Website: crate-barrel
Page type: customer-info-address
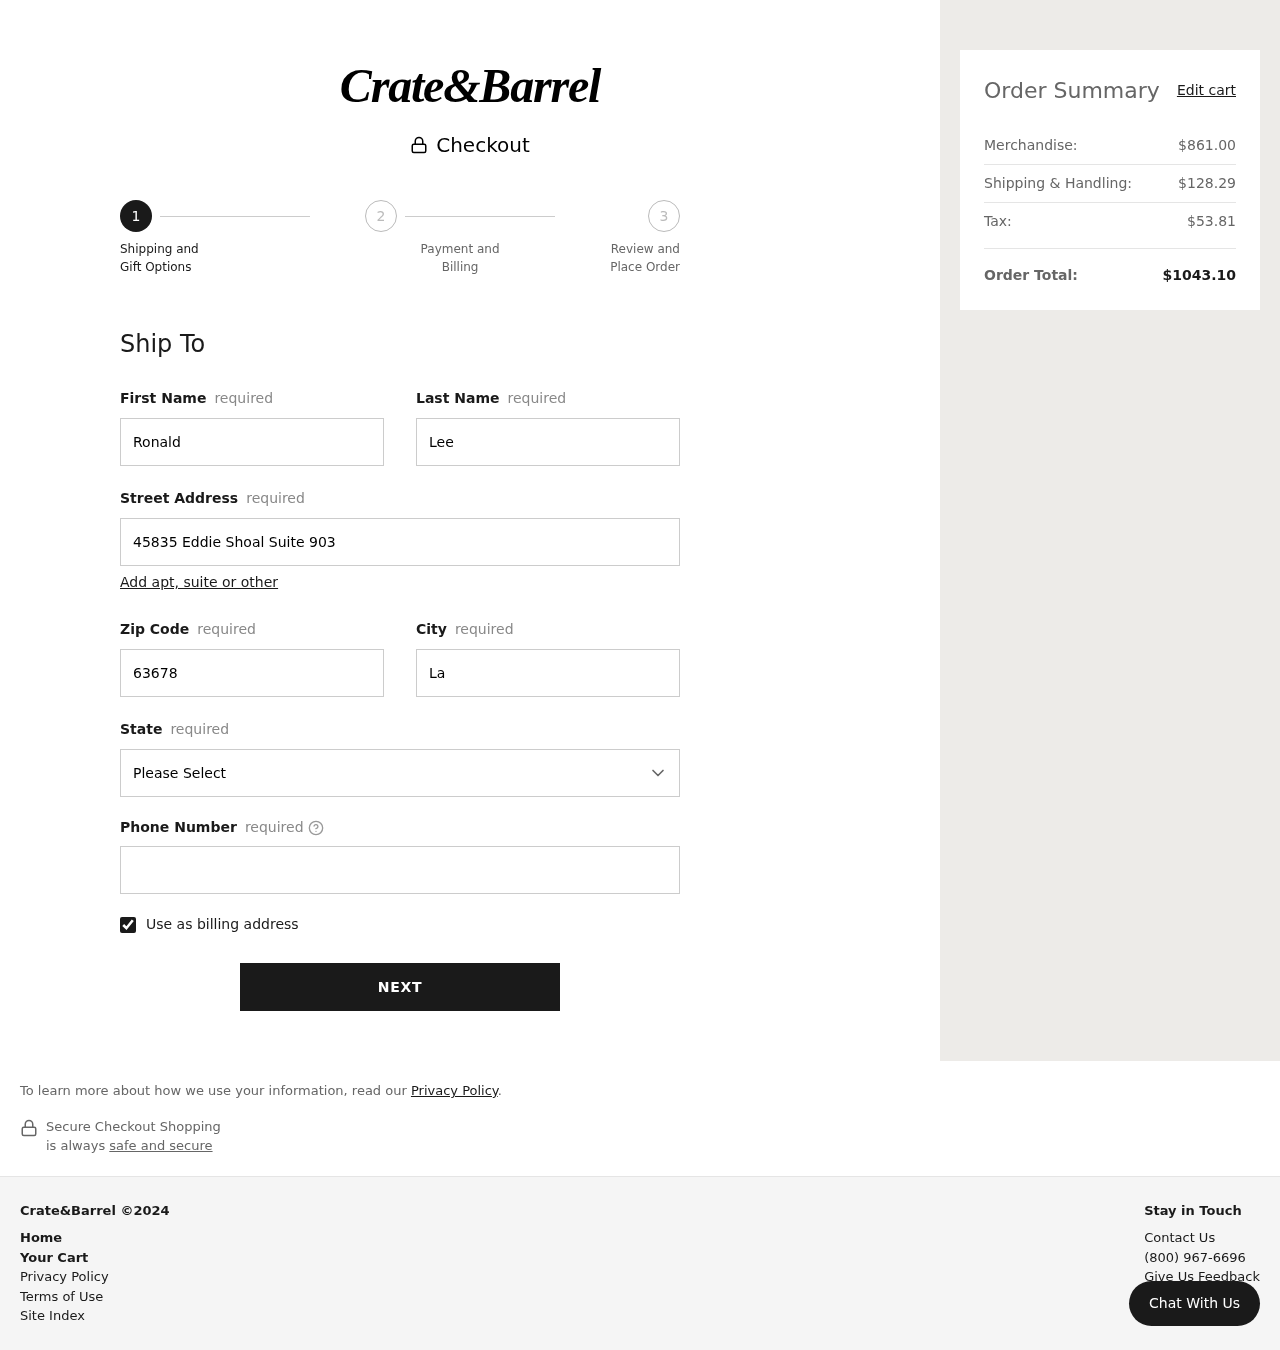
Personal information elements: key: PII_CITY
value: Lake Michael
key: PII_FIRSTNAME
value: Ronald
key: PII_LASTNAME
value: Lee
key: PII_PHONE
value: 9486807003
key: PII_POSTCODE
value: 63678
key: PII_STATE
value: MH
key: PII_STREET
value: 45835 Eddie Shoal Suite 903
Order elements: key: ORDER_SUBTOTAL
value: $861.00
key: ORDER_SHIPPING_COST
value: $128.29
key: ORDER_TAX
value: $53.81
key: ORDER_TOTAL
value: $1043.10